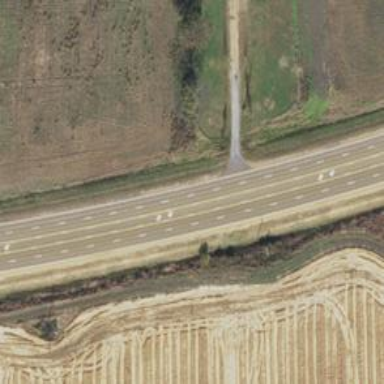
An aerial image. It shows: Trunk highway.